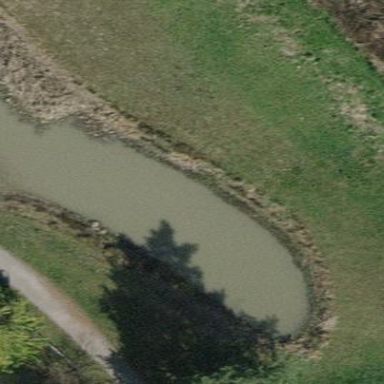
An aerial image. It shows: Peaceful pond surrounded by nature.